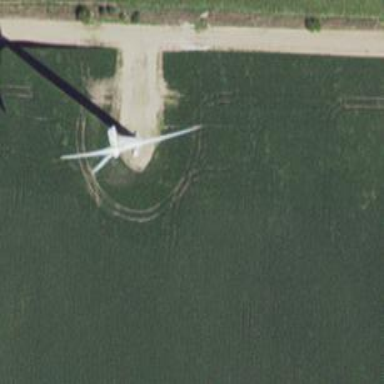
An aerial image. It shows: Wind generator using wind turbines of horizontal axis.